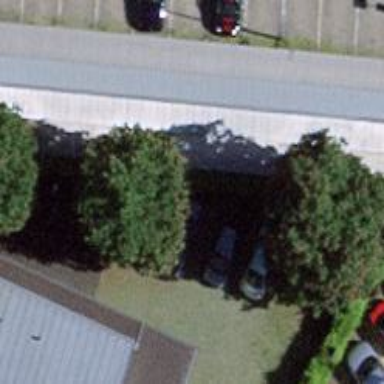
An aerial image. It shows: Shed designated as bicycle parking facility.